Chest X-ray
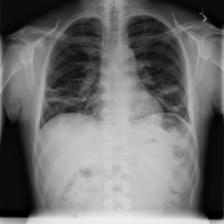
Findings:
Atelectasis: negative
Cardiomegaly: negative
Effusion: negative
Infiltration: negative
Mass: positive
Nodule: negative
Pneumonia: negative
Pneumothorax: negative
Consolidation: negative
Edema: negative
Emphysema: negative
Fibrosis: negative
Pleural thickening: negative
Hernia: negative